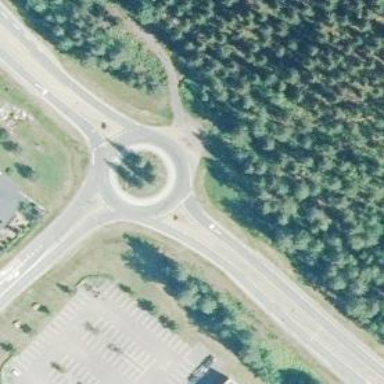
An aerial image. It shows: Secondary road with asphalt surface leading to roundabout junction.